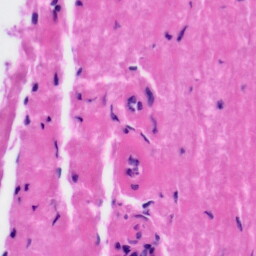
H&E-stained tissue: Tonsil